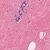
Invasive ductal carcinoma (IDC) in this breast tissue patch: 0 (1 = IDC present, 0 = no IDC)